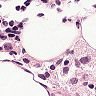
Metastatic tissue present: no